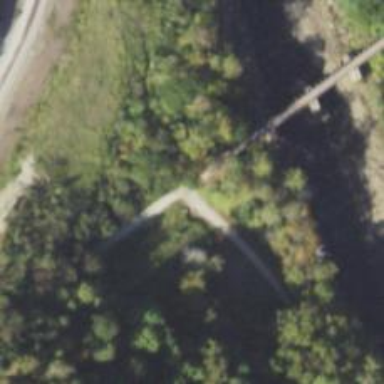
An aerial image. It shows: Abandoned railway alongside cycleway.